Field crop: maize
Growth stage: 2
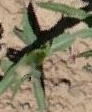
Species: maize